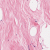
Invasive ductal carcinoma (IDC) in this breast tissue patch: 0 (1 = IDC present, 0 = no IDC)